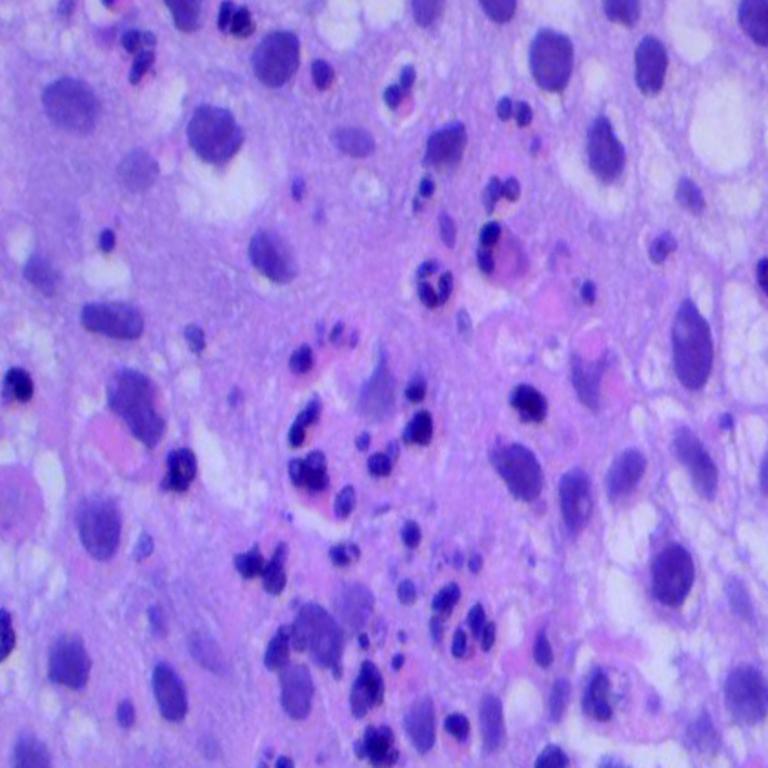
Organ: lung
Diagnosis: squamous carcinomas